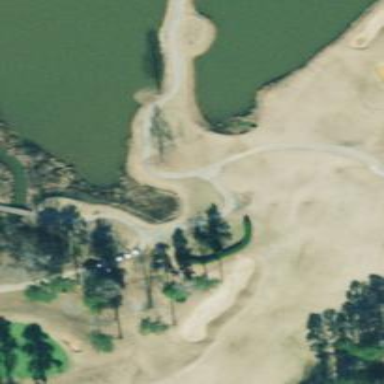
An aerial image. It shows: Golf hole.